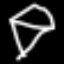
Label: diamond